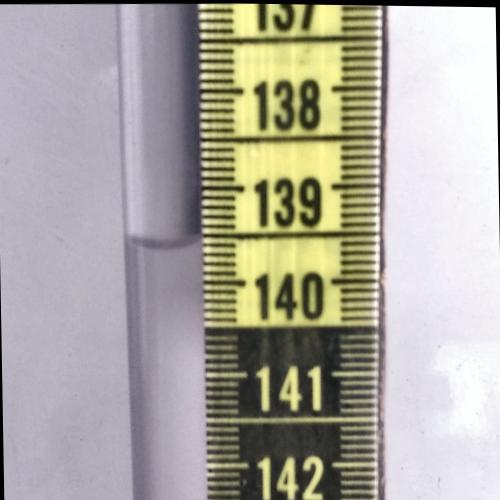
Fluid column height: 139.6 cm